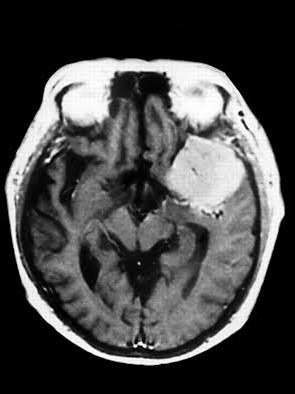
Label: meningioma